Question: This is a little hard to explain, but I'm going to do my best:
My webpage is divided using two divs: one floating at left, and other floating at right (50% each one more or less).
I want to add a new feature: . That is: when I click on right border of DIV#1 or click on left border of DIV#2, each one should resize from left to right or right to left.
Maybe you don't understand me, but this effect is what I need (from <URL>:

This plugin only works for images, not divs. I need the same effect on my divs. Actually, I'm trying to use <URL> but I don't know how to synchronize both resizes.
Can you help me? Any suggestion or track about this would be really appreciated. Thanks!
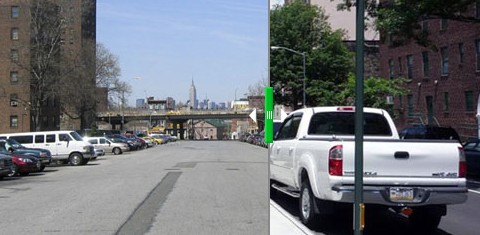
Answer: I created this functionality using 15 lines of JS/jQ: <URL>
Hope it helps! You could easily modify it to respons to click, or similar.
EDIT: For future records, here is the answer's CSS:
'''
#left,#right{
border:1px solid #aaa;
float:left;
height:100px;
width:48%;
}
#handle{
background:#000;
float:left;
height:100px;
margin:1px;
width:1%;
}
'''
HTML:
'''
<div id="left">
Left
</div>
<div id="handle"></div>
<div id="right">
Right
</div>
'''
JS:
'''
var h = $('#handle'),
l = $('#left'),
r = $('#right'),
w = $('body').width() - 18;
var isDragging = false;
h.mousedown(function(e){
isDragging = true;
e.preventDefault();
});
$(document).mouseup(function(){
isDragging = false;
}).mousemove(function(e){
if(isDragging){
l.css('width', e.pageX);
r.css('width', w - e.pageX);
}
});
'''